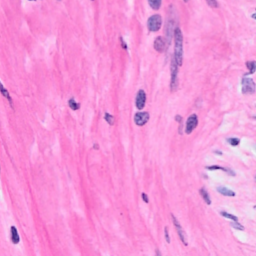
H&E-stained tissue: Breast